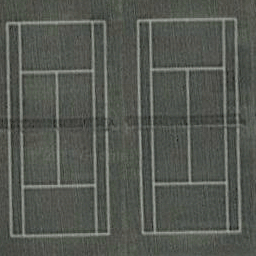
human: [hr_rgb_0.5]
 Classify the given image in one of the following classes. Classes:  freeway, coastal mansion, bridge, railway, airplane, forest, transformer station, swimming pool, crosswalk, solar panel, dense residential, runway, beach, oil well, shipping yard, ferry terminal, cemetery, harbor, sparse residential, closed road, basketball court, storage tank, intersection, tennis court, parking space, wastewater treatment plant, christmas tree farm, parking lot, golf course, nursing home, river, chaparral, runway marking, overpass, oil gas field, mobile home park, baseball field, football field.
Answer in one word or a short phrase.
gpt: tennis court